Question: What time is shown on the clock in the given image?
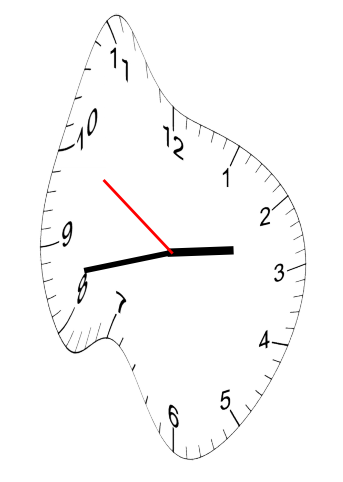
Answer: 02:42:50